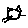
Label: cat